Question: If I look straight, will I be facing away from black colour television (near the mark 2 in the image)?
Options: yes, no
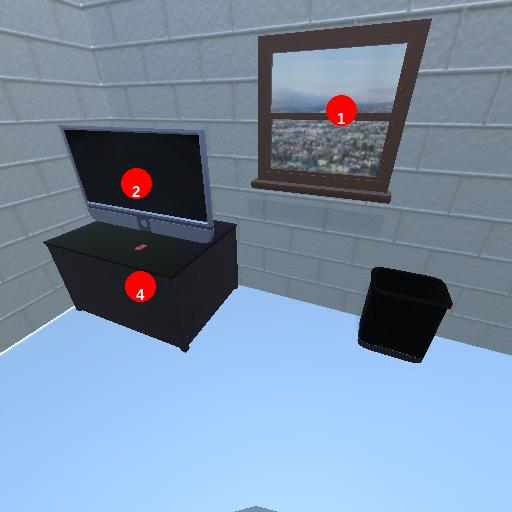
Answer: yes